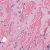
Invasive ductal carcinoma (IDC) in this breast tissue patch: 1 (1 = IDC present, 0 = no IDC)